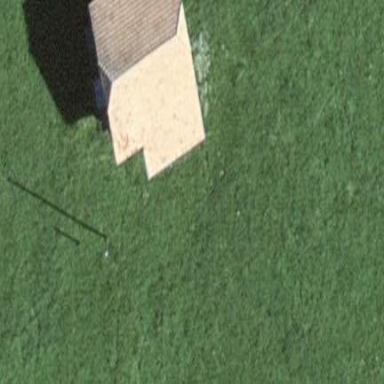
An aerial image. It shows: Barn.